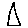
Label: triangle